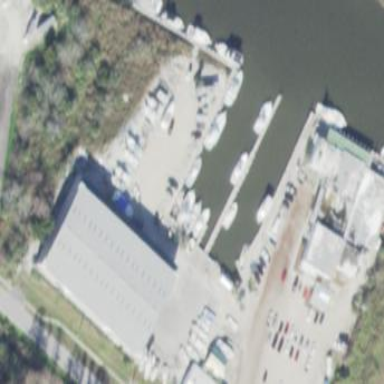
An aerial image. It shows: Building designated for boat storage.